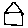
Label: house